Question: i am using combobox for option search name and username and textbox for filter
there are error
missing operator

'''
Try
If Trim(TextBox1.Text) <> "" Then
dataadapter1 = New OleDbDataAdapter("select * form login where " & ComboBox2.Text & " like '%" & Trim$(TextBox1.Text) & "%'", conn)
datasetaccounts.Clear()
dataadapter1.Fill(datasetaccounts, "login")
DataGridView1.DataSource = datasetaccounts
DataGridView1.DataMember = "login"
DataGridView1.Refresh()
End If
Catch ex As Exception
MsgBox("Error !: " + ex.Message)
End Try
'''
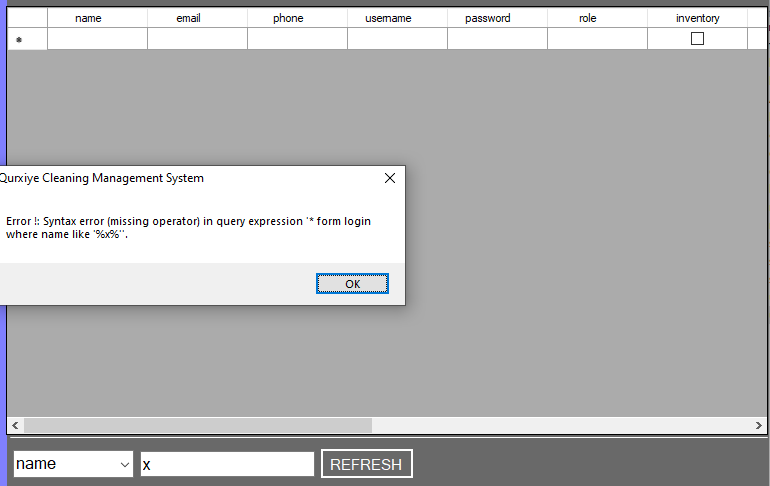
Answer: It should be:
'''
SELECT * FROM ...
'''
rather than:
'''
SELECT * FORM ...
'''
So nothing to do with filtering or 'ComboBoxes' or 'DataGridViews' or any of that. It's exactly what the error message told you: a syntax error in your SQL code.